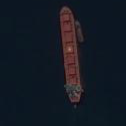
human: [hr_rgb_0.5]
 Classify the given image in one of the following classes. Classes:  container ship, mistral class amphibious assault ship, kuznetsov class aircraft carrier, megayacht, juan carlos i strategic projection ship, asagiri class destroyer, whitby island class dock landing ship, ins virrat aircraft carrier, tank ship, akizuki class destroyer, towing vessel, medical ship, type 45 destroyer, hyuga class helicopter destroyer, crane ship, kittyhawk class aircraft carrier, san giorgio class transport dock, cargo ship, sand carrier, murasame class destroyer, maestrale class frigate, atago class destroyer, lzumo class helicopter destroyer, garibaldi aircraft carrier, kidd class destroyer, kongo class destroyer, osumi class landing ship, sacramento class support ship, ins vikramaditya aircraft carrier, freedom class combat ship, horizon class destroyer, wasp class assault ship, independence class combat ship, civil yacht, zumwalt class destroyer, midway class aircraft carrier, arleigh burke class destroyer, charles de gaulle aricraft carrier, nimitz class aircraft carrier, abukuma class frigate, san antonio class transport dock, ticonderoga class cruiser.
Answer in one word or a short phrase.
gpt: Cargo ship